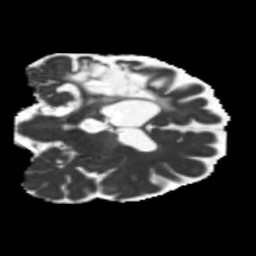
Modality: MD
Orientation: coronal
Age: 46
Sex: male
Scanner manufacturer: siemens
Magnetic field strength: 3 T
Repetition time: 5.25 s
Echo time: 0.08 s